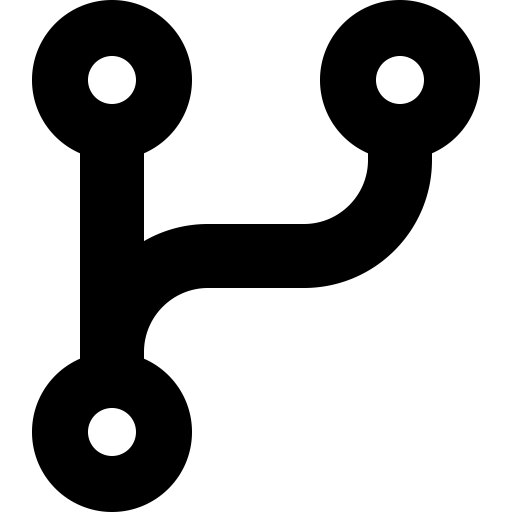
Tags: icon, FontAwesome, fa-icon, solid, code, branch